Question: Does somebody have an idea how code this?

I trying with :before, table, ul. It's immposible for me..
My code:
'''
.container {
max-width: 960px;
margin: 0 auto;
}
ul {
padding-bottom: 50px;
list-style-type: none;
}
li {
position: relative;
}
li.content:before {
content: "2012";
position: absolute;
left: 0;
bottom: 0;
display: inline-block;
background-color: aqua;
transform: rotate(90deg);
overflow: hidden;
padding: 20px 140px;
}
li.content {}
'''
'''
<ul class="container">
<li class="content">
<strong>Masters Degree</strong><br> Dhaka University<br>
<p>A wonderful serenity has taken possession of my entire soul, like these sweet mornings of spring which I enjoy with my whole heart. I am alone, and feel the charm of existence in this spot, which was created for the bliss of souls like mine.A wonderful
serenity has taken possession of my entire soul, like these sweet mornings.</p>
</li>
</ul>
'''
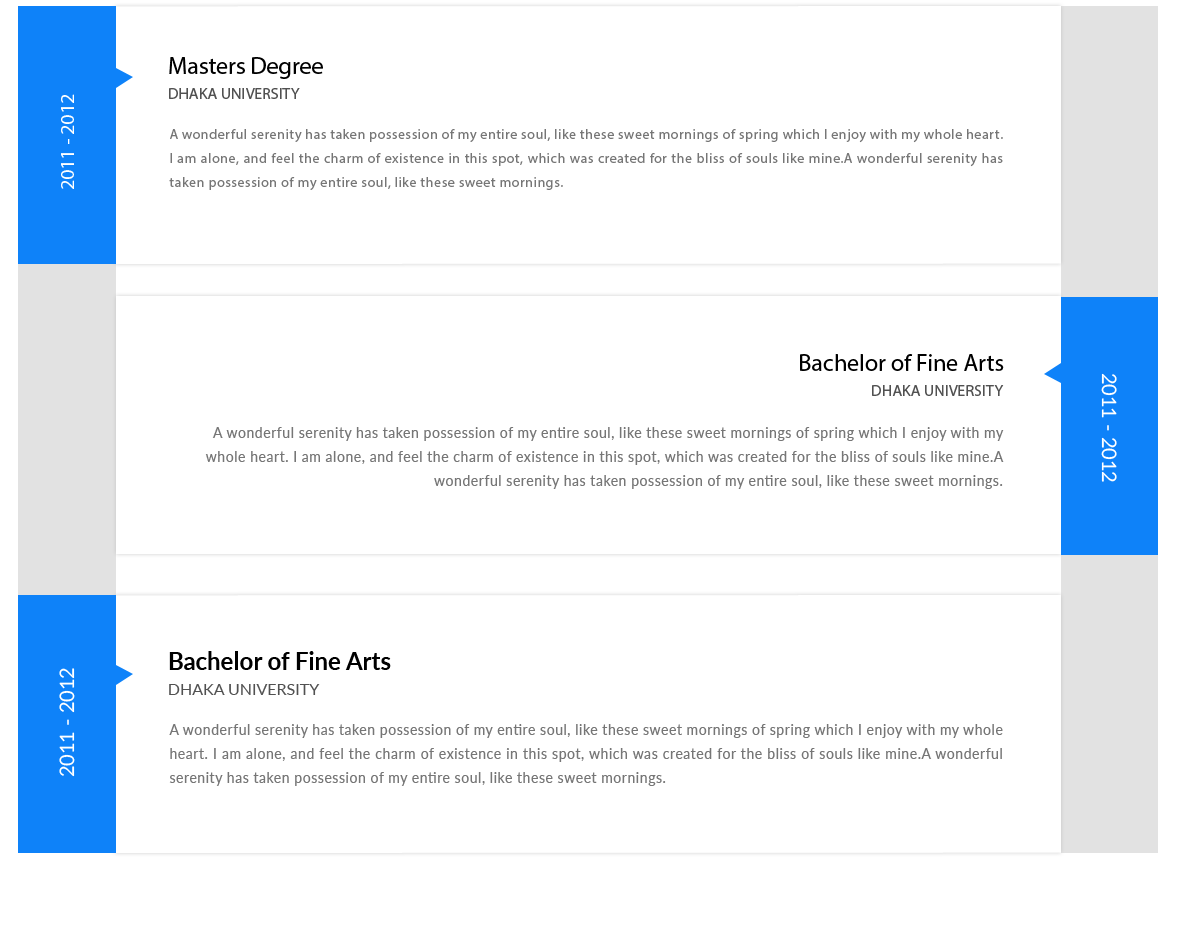
Answer: Here is a simple idea that you can elaborate:
'''
.timeline {
margin: 0;
padding: 0 80px;
background: grey;
list-style: none;
}
.timeline li {
background: #fff;
padding: 50px;
position: relative;
border-bottom:1px solid;
border-top:1px solid;
box-shadow:0 20px 0 #fff;
margin-bottom:20px;
}
.timeline li:nth-child(even) {
text-align:right;
}
.timeline li:before {
content: attr(data-date);
color: #fff;
writing-mode: tb-rl;
position: absolute;
top: 0;
bottom: 0;
right: 100%;
width: 80px;
padding:10px 0;
background: blue;
}
.timeline li:nth-child(even)::before {
left: 100%;
right: auto;
}
.timeline li:after {
content:"";
position:absolute;
top:20px;
left:0;
width:0;
right:0;
border-left:10px solid blue;
border-top:10px solid transparent;
border-bottom:10px solid transparent;
}
.timeline li:nth-child(even)::after {
border-right:10px solid blue;
border-left:none;
right:0;
left:auto;
}
* {
box-sizing: border-box;
}
'''
'''
<ul class="timeline">
<li data-date="2012 - 2018">Some text here</li>
<li data-date="2012 - 2018">Some text here</li>
<li data-date="2012 - 2018">Some text here</li>
</ul>
'''